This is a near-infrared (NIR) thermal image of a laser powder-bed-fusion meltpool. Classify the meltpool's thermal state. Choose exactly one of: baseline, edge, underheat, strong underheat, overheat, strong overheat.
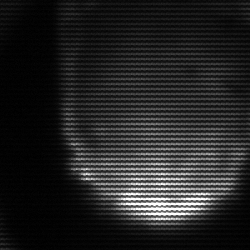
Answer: edge